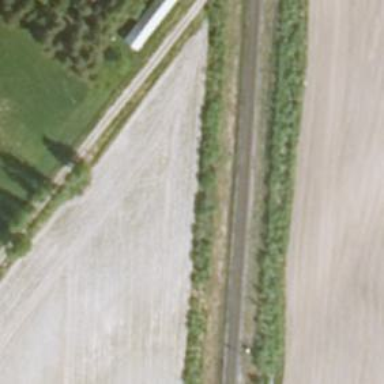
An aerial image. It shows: Railway track.